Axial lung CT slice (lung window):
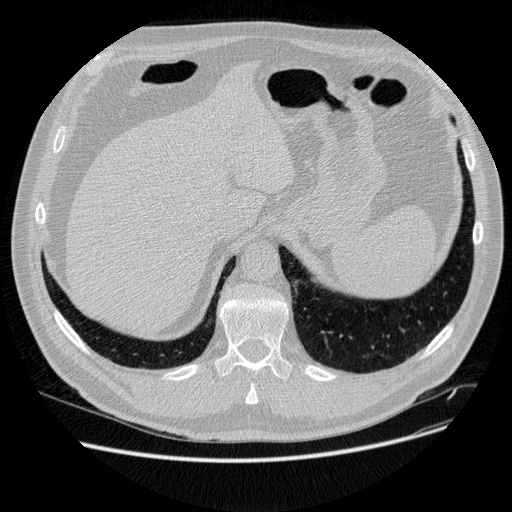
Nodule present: no